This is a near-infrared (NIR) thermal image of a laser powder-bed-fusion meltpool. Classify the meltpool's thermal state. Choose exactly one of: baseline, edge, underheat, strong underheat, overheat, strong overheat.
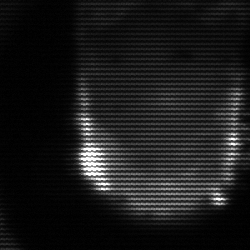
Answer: baseline